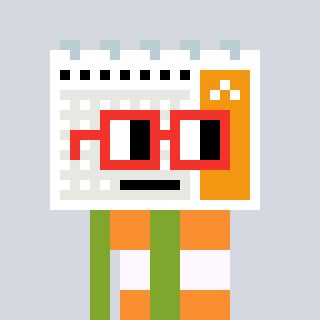
a pixel art character with square red glasses, a calendar-shaped head and a slimegreen-colored body on a cool background